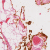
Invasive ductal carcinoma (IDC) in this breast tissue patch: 0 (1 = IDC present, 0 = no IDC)